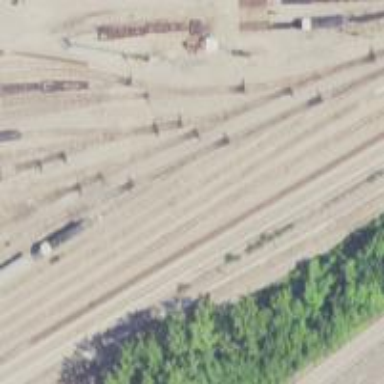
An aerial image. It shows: Railway yard used for servicing trains.